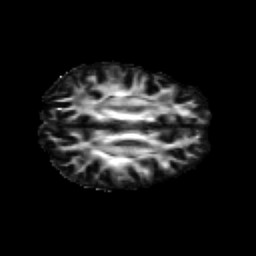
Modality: FA
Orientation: axial
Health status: healthy
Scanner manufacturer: siemens
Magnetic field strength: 3 T
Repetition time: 10 s
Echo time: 0.092 s